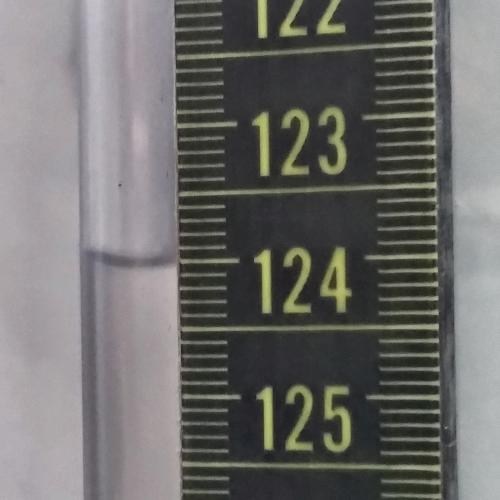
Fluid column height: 124.0 cm